Field crop: tomato
Growth stage: 1
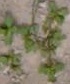
Species: portulaca